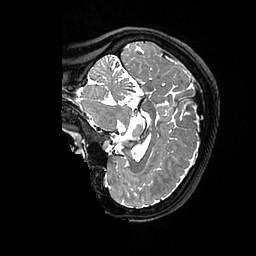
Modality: T2w
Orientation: sagittal
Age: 39
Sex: female
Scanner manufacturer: ge
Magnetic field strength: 3 T
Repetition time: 3.202 s
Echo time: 0.05862 s